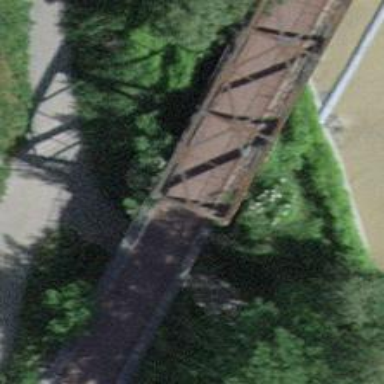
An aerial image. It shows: Asphalt path parallel to abandoned railway.